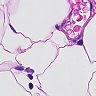
Metastatic tissue present: no